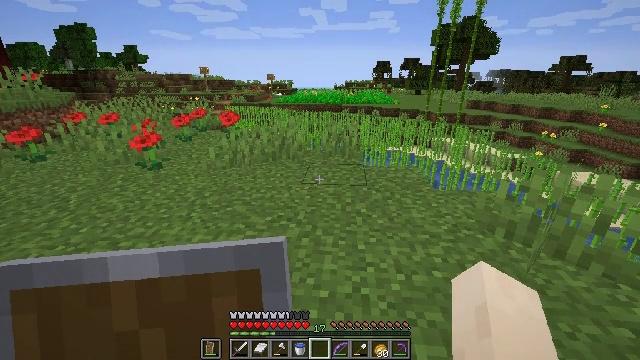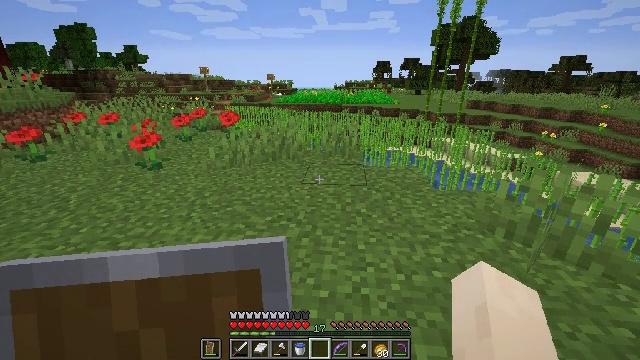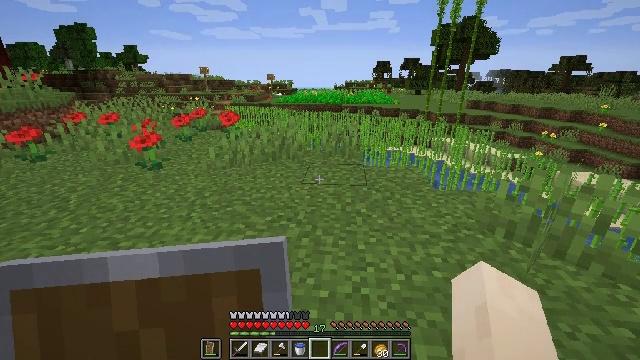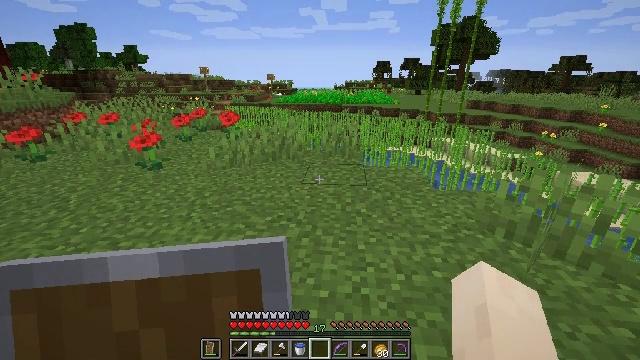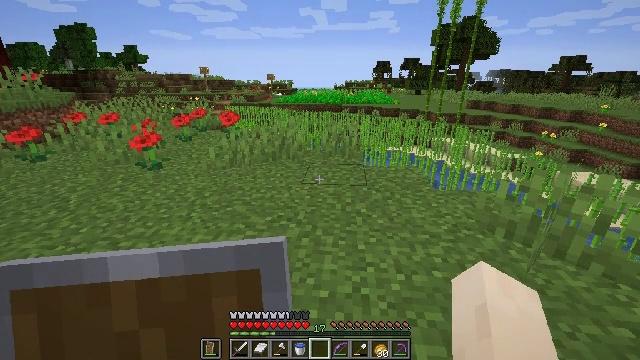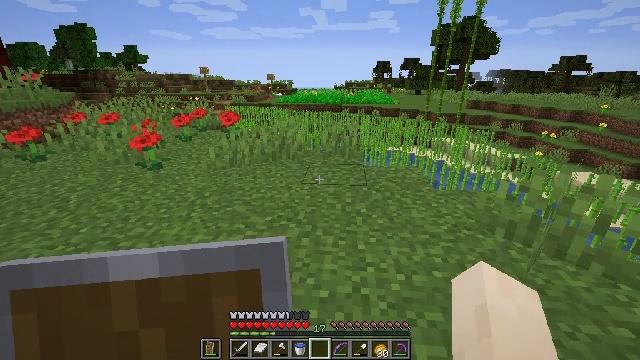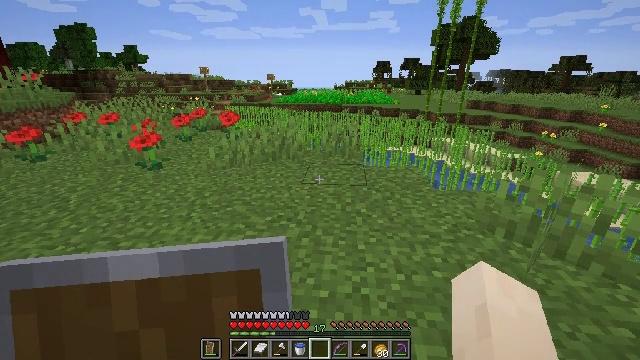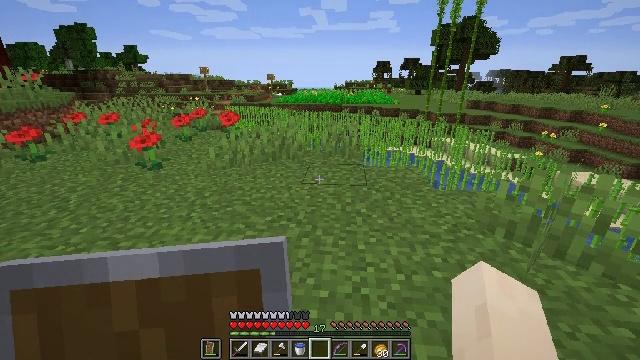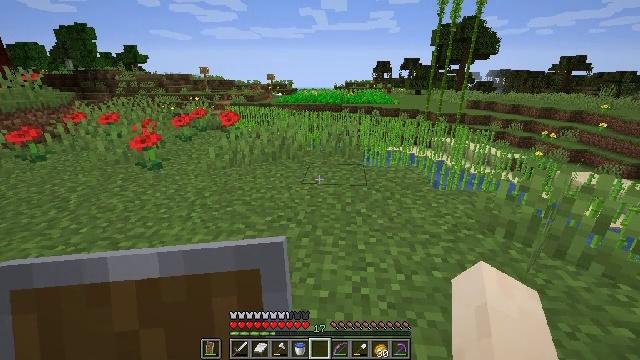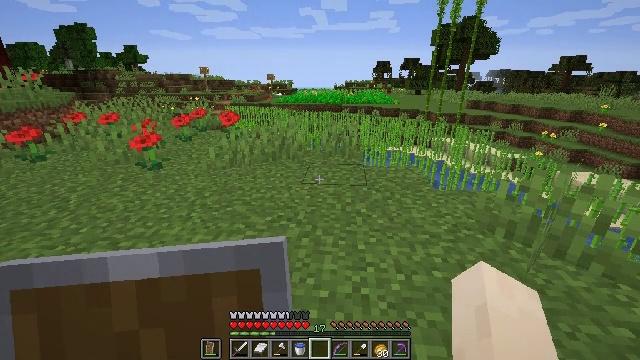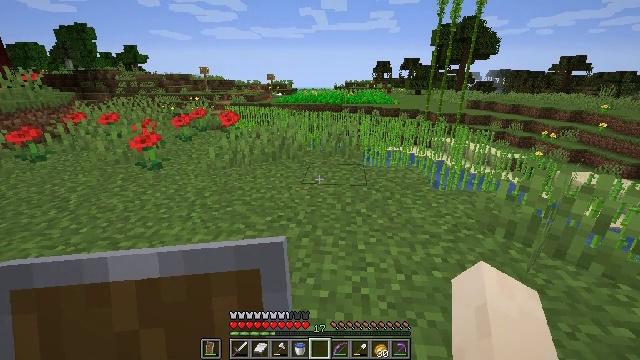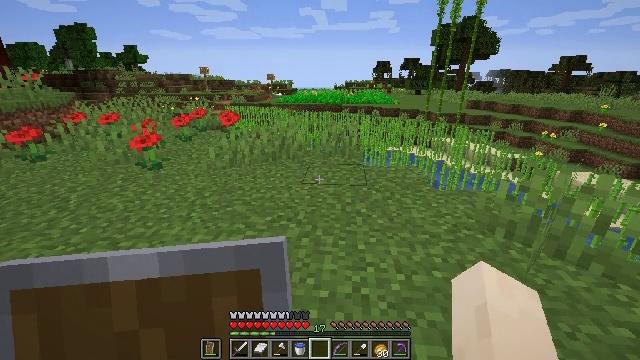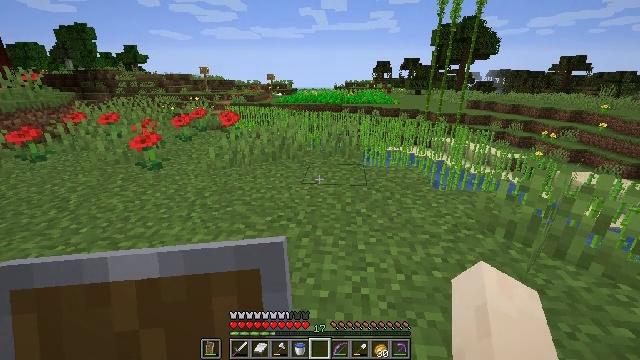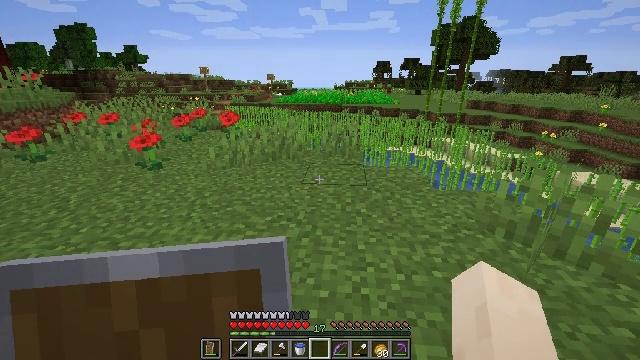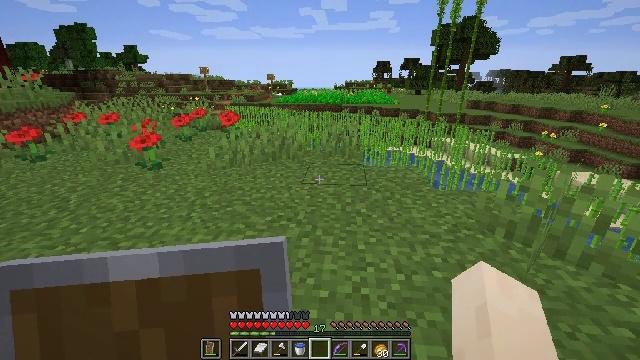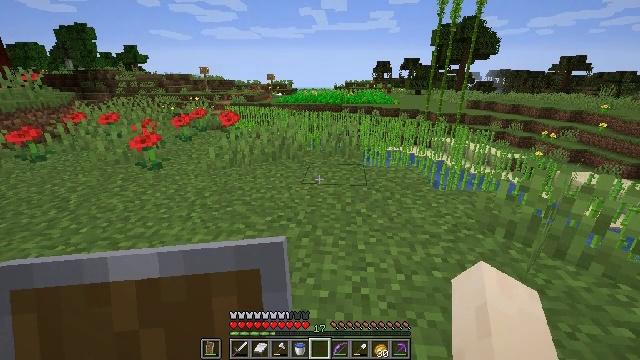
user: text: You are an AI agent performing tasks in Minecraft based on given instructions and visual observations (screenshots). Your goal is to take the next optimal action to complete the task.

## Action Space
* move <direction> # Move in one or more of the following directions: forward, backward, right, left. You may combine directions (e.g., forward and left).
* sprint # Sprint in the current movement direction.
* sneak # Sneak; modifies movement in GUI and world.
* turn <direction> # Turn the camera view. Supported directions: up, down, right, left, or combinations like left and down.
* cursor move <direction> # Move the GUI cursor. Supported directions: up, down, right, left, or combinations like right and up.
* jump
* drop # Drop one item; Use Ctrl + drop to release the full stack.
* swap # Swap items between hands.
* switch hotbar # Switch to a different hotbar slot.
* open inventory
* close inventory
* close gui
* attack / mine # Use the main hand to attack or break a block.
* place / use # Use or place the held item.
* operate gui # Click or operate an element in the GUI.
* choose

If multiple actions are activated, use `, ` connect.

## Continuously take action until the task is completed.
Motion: motion action
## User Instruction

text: Mine sand by the water.
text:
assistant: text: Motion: no_op
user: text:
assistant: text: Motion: no_op
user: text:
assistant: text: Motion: no_op
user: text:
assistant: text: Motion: no_op
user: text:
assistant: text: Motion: no_op
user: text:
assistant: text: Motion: no_op
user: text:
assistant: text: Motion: no_op
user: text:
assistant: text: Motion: no_op
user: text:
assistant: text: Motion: no_op
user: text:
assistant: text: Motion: no_op
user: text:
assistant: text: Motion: no_op
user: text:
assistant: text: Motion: no_op
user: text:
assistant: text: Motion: no_op
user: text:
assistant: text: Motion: no_op
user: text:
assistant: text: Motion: no_op
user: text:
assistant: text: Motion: no_op
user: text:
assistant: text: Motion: no_op
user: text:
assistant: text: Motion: no_op
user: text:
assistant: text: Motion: no_op
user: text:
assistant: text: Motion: no_op
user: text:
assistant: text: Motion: no_op
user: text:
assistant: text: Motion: no_op
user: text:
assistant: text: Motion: no_op
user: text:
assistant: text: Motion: no_op
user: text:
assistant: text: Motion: no_op
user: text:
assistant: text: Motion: no_op
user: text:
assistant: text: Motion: no_op
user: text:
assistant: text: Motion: no_op
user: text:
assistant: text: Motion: no_op
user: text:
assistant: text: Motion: no_op